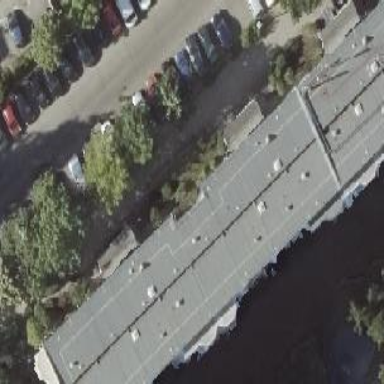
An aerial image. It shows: Residential building with flat gray roof made of tar paper.